Question: How can I return a list of fields from a given table that contain any non-NULL data?
As en example, how could I query the example table below to only return the following three values as they contain something other than NULL.
- - -

I'm looking to automate this as much as possible as I have a few thousand fields to inspect.
Also, I'm currently using SQLite while developing, but would happily accept any suggestions specific to SQLite, MySQL or PostgreSQL.
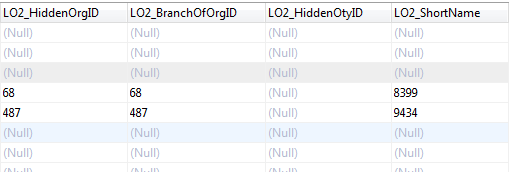
Answer: You can't parametrize names of columns in an SQL query, so you'll need to build your SQL text dynamically, in the client language of your choosing. The algorithm would look like this:
1. You'll have to know the list of column names in advance. There are ways to automate retrieving this list in PostgreSQL, MySQL and most other databases.
2. Iterate through this list and for each column_name dynamically build the SQL text such as: SELECT column_name FROM YOUR_TABLE WHERE column_name IS NOT NULL LIMIT 1 (see the MySQL LIMIT and PostgreSQL LIMIT).
3. Execute the query above and fetch the result. If has a row in it, add the column_name to the resulting list.
4. Keep iterating while there are elements in the column name list.
The resulting list now contains columns with at least one non-NULL value.